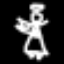
Label: angel